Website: walmart
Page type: store-pickup
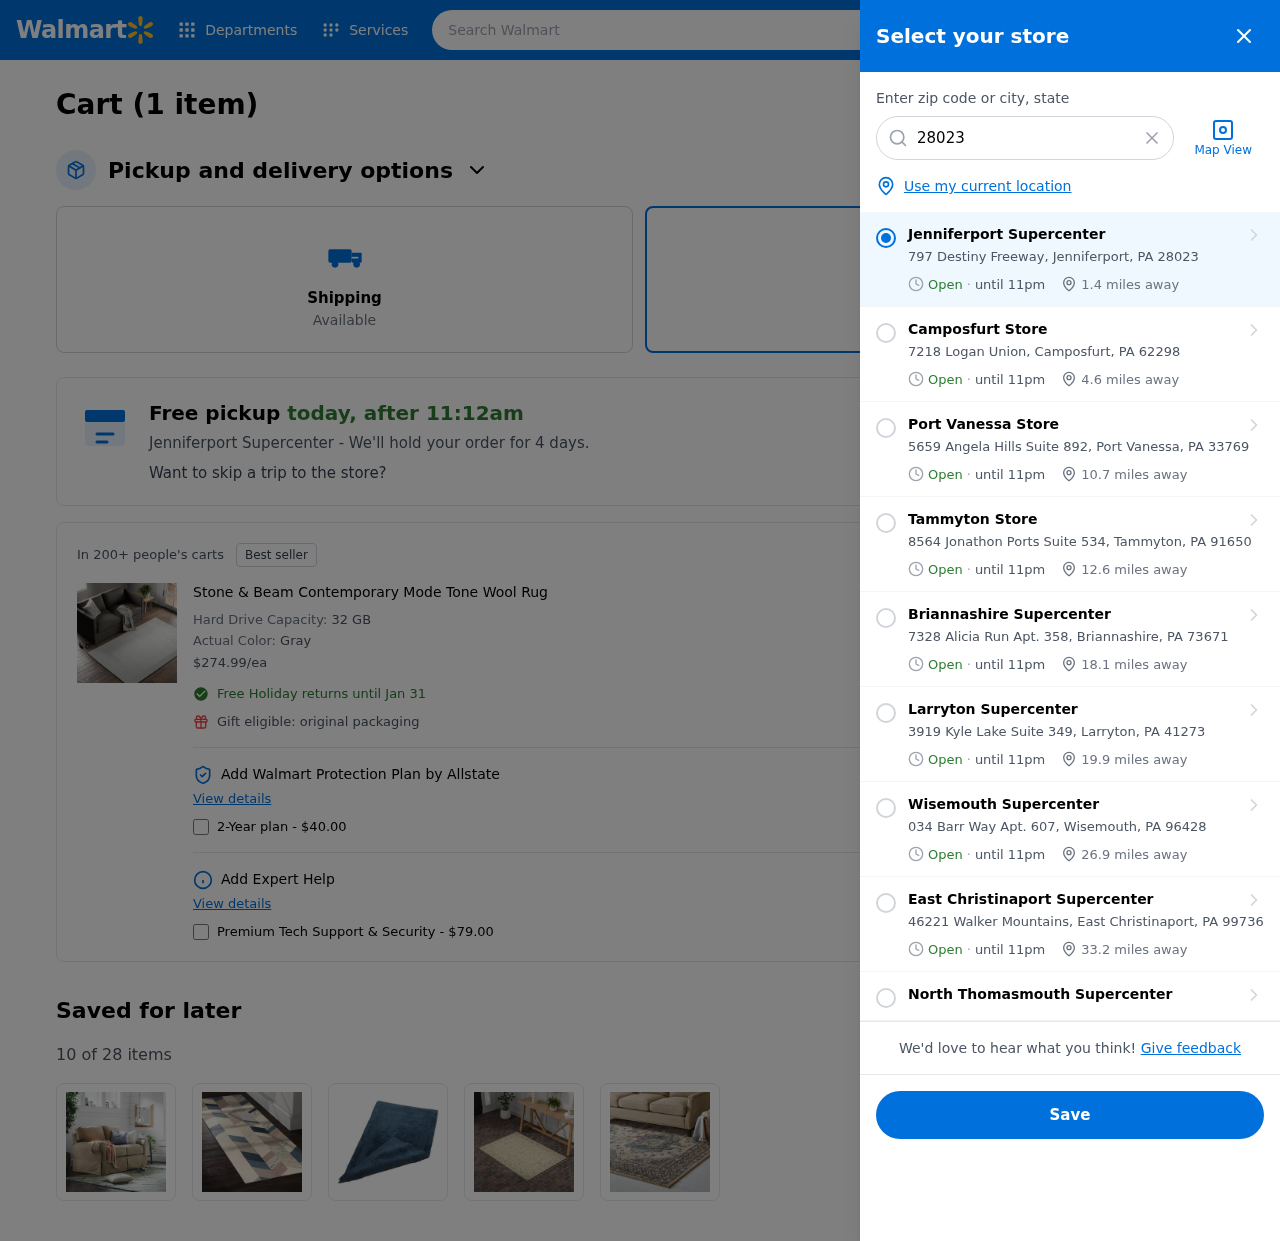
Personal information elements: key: PII_CITY
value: Jenniferport
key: PII_CITY
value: Jenniferport Supercenter
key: PII_CITY_STATE_ZIP
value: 797 Destiny Freeway, Jenniferport, PA 28023
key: PII_LOCATION1_CITY
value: Camposfurt Store
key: PII_LOCATION1_CITY_STATE_ZIP
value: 7218 Logan Union, Camposfurt, PA 62298
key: PII_LOCATION2_CITY
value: Port Vanessa Store
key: PII_LOCATION2_CITY_STATE_ZIP
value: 5659 Angela Hills Suite 892, Port Vanessa, PA 33769
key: PII_LOCATION3_CITY
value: Tammyton Store
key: PII_LOCATION3_CITY_STATE_ZIP
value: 8564 Jonathon Ports Suite 534, Tammyton, PA 91650
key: PII_LOCATION4_CITY
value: Briannashire Supercenter
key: PII_LOCATION4_CITY_STATE_ZIP
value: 7328 Alicia Run Apt. 358, Briannashire, PA 73671
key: PII_LOCATION5_CITY
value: Larryton Supercenter
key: PII_LOCATION5_CITY_STATE_ZIP
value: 3919 Kyle Lake Suite 349, Larryton, PA 41273
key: PII_LOCATION6_CITY
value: Wisemouth Supercenter
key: PII_LOCATION6_CITY_STATE_ZIP
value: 034 Barr Way Apt. 607, Wisemouth, PA 96428
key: PII_LOCATION7_CITY
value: East Christinaport Supercenter
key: PII_LOCATION7_CITY_STATE_ZIP
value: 46221 Walker Mountains, East Christinaport, PA 99736
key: PII_LOCATION8_CITY
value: North Thomasmouth Supercenter
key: PII_POSTCODE
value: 28023
Product elements: key: PRODUCT1_NAME
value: Stone & Beam Contemporary Mode Tone Wool Rug
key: PRODUCT1_PRICE
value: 274.99
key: PRODUCT1_DESC
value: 32 GB
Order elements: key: ORDER_NUM_ITEMS
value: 1
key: ORDER_NUM_ITEMS
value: Cart (1 item)
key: ORDER_DELIVERY_DATE
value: today, after 11:12am
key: ORDER_ITEM1_QUANTITY
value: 1
Search elements: key: HEADER_SEARCH
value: Search Walmart
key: SEARCH_LOCATION
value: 28023